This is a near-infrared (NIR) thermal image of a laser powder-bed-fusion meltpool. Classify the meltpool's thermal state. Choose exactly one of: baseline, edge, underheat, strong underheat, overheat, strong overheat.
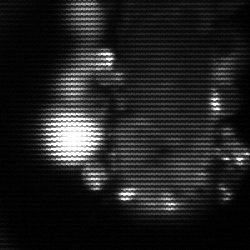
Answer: strong underheat